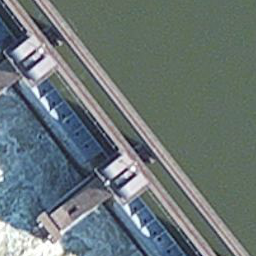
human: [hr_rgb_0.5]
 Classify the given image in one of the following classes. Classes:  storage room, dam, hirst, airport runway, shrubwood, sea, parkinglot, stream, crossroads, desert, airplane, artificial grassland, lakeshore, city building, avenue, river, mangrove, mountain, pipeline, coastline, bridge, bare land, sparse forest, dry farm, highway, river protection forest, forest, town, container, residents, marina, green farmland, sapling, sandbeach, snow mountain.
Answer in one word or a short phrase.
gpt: dam